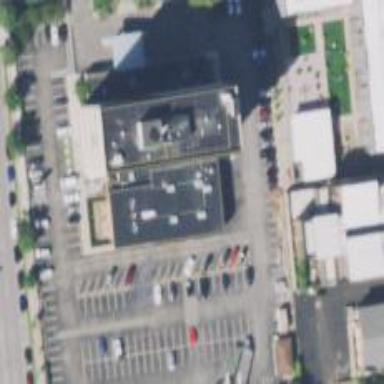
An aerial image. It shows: Parking area with surface.